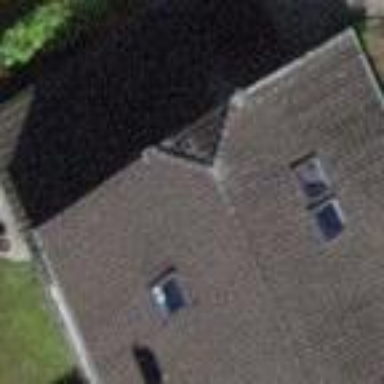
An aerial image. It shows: Building with tiled roof.